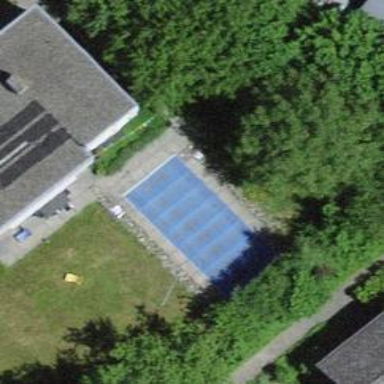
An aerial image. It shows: Swimming pool located in leisure land.